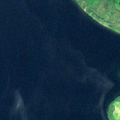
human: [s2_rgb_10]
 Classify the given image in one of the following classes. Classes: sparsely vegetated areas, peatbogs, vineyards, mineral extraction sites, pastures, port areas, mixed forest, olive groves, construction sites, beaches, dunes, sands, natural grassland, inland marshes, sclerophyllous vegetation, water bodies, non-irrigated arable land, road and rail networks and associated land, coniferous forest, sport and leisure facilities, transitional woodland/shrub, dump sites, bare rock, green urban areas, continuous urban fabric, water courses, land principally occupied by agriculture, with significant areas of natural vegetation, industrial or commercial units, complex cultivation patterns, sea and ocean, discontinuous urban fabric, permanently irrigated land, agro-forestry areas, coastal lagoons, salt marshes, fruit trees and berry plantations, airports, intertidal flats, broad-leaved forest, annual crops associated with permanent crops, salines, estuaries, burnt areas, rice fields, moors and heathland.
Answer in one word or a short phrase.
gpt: coniferous forest, mixed forest, water bodies